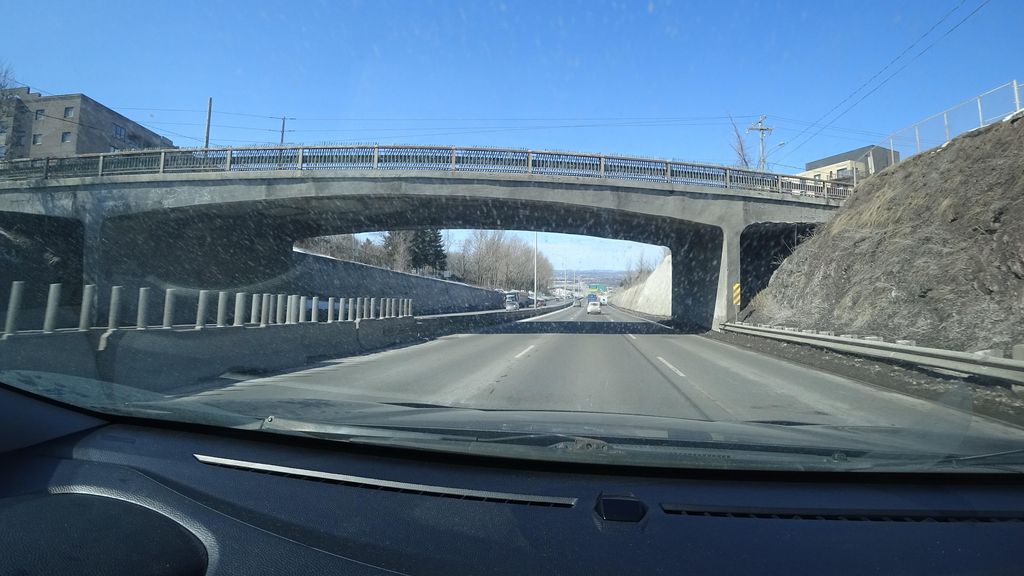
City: quebec_city